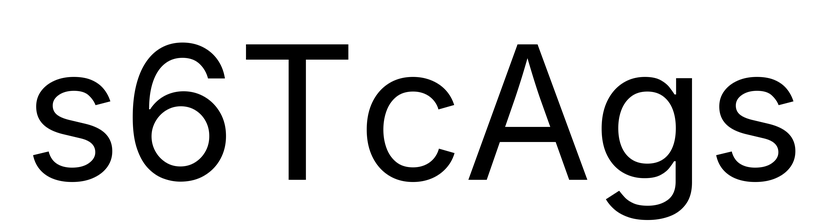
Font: Inter_Regular